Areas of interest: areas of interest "Comprehensive Gymnasium"
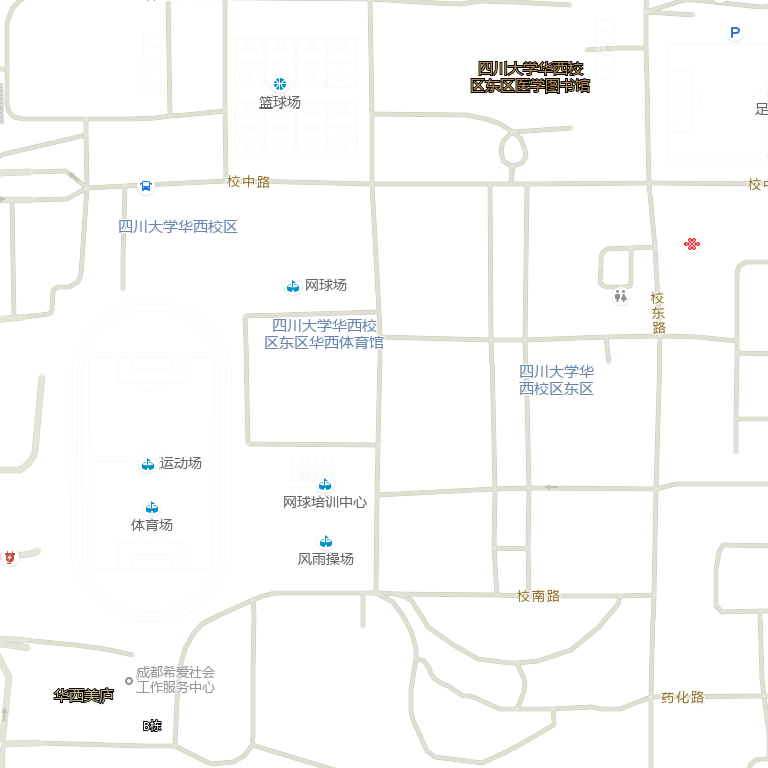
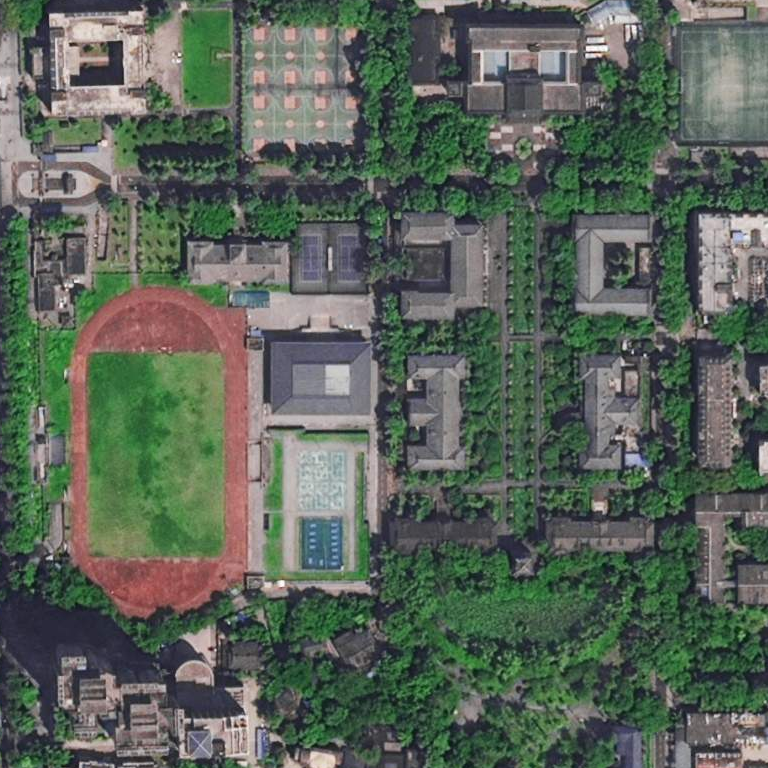